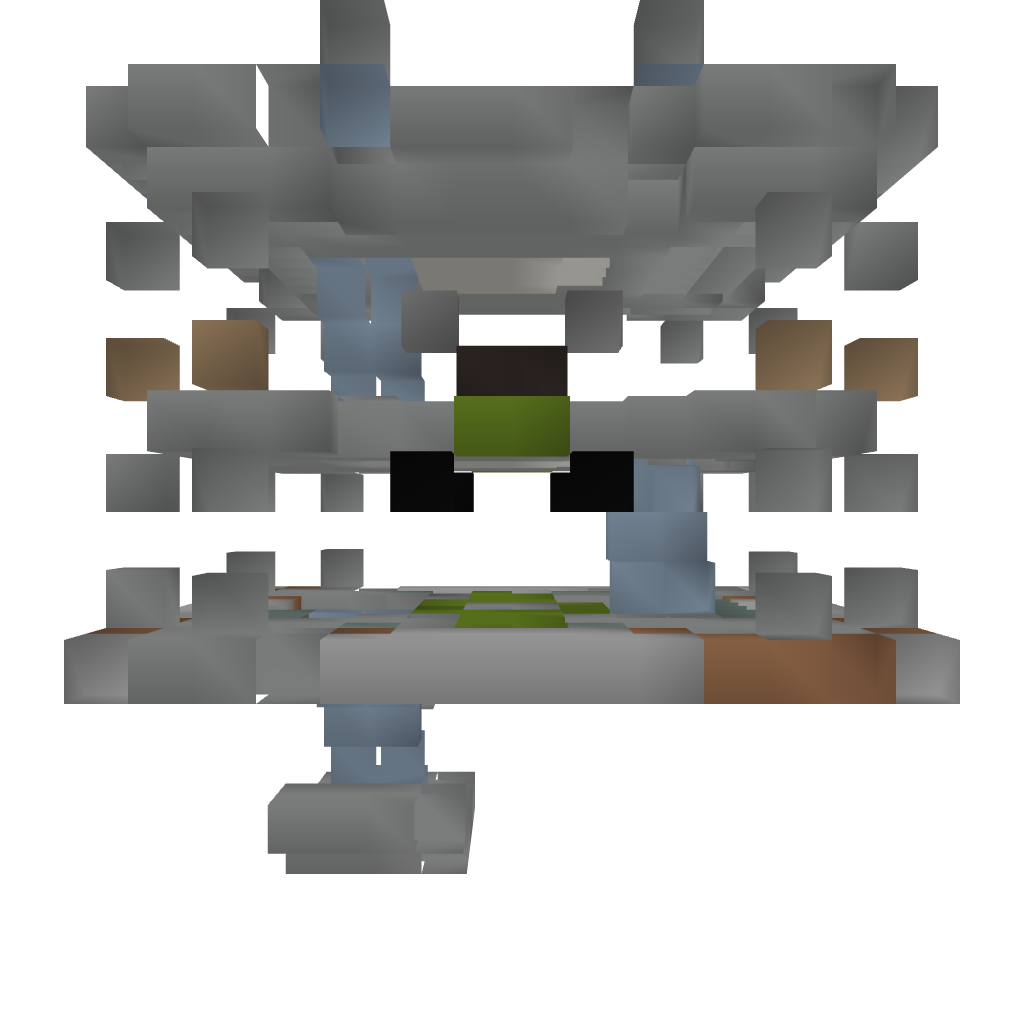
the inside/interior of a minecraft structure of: PvP Tower [Green]